Question: With the following code I tried to render a red push button using 'QStyle.drawControl()':
'''
#include <QtCore/QtCore>
#include <QtGui/QtGui>
class Widget : public QWidget
{
virtual void paintEvent(QPaintEvent* event)
{
QStyleOptionButton opt;
opt.palette = QPalette(Qt::red);
opt.state = QStyle::State_Active | QStyle::State_Enabled;
opt.rect = QRect(50, 25, 100, 50);
QPainter painter(this);
style()->drawControl(QStyle::CE_PushButton, &opt, &painter);
}
};
int main(int argc, char** argv)
{
QApplication app(argc, argv);
Widget w;
w.resize(200, 100);
w.show();
return app.exec();
}
'''
However I get the following result:

How do I render a red push button using 'QStyle.drawControl()'?
I'm using Qt 4.8.1 and Visal Studio 2010 on Windows XP.
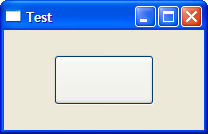
Answer: The buttons are drawn by the native style engine, so the palette might not be used at all (see <URL>.
You can use an actual button with a stylesheet that you pass as the last parameter to the own button's style 'drawControl' function.
'''
class Widget : public QWidget
{
// To allow the automatic deletion without parenting it
QScopedPointer<QPushButton> button;
public:
Widget() : button(new QPushButton) {
button->setStyleSheet("background-color: red");
}
virtual void paintEvent(QPaintEvent* event)
{
QStyleOptionButton opt;
opt.state = QStyle::State_Active | QStyle::State_Enabled;
opt.rect = QRect(50, 25, 100, 50);
QPainter painter(this);
button->style()->drawControl(QStyle::CE_PushButton, &opt, &painter,
button.data());
}
};
'''
But you will loose the native style, so you'll have to fake it (<URL>.
Or you can use the same button with colorize effect and call its 'render()' function to paint it:

'''
class Widget : public QWidget {
QScopedPointer<QPushButton> button;
public:
Widget() : button(new QPushButton) {
QGraphicsColorizeEffect *effect = new QGraphicsColorizeEffect(button.data());
effect->setColor(Qt::red);
button->setGraphicsEffect(effect);
}
virtual void paintEvent(QPaintEvent* event) {
button->setFixedSize(100, 50);
button->render(this, QPoint(50, 25));
}
};
'''